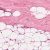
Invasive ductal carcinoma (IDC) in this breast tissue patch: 0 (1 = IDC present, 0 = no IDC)